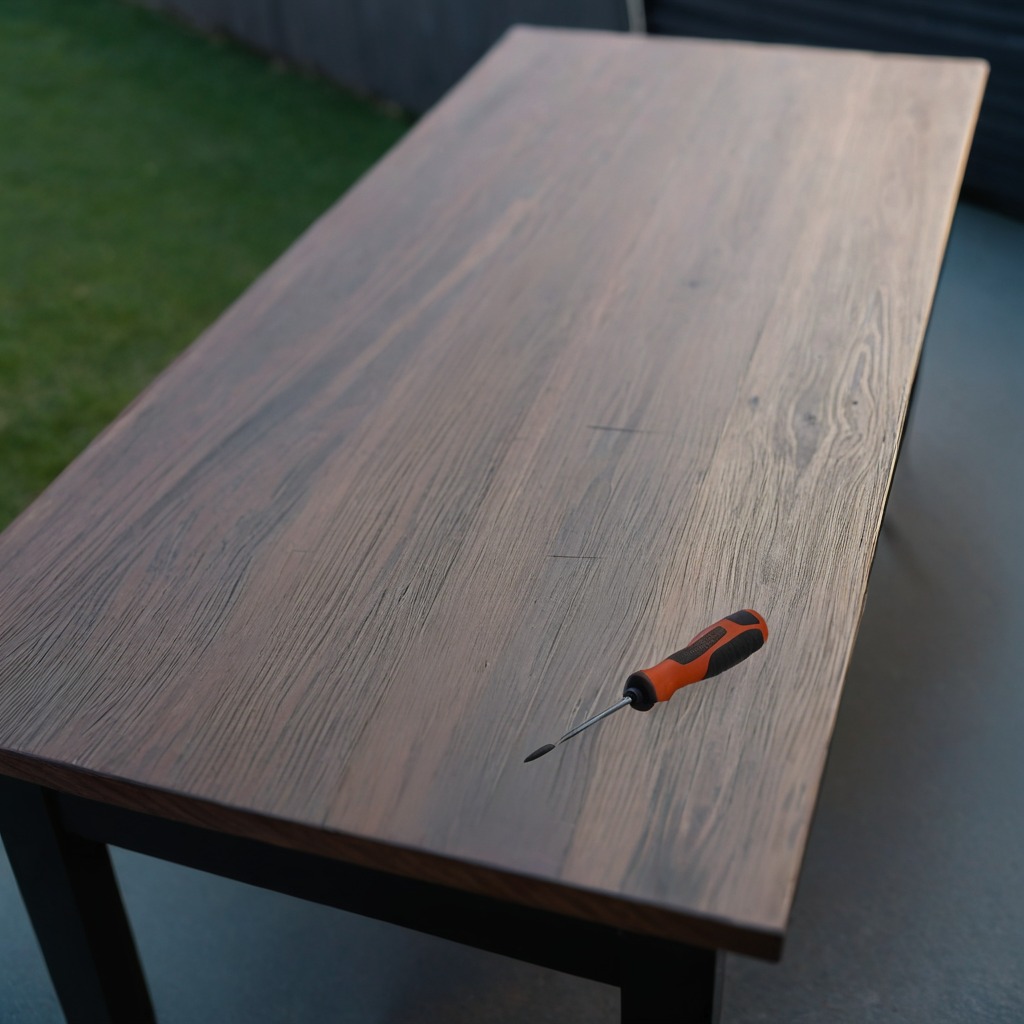
A screwdriver lies on the old table.